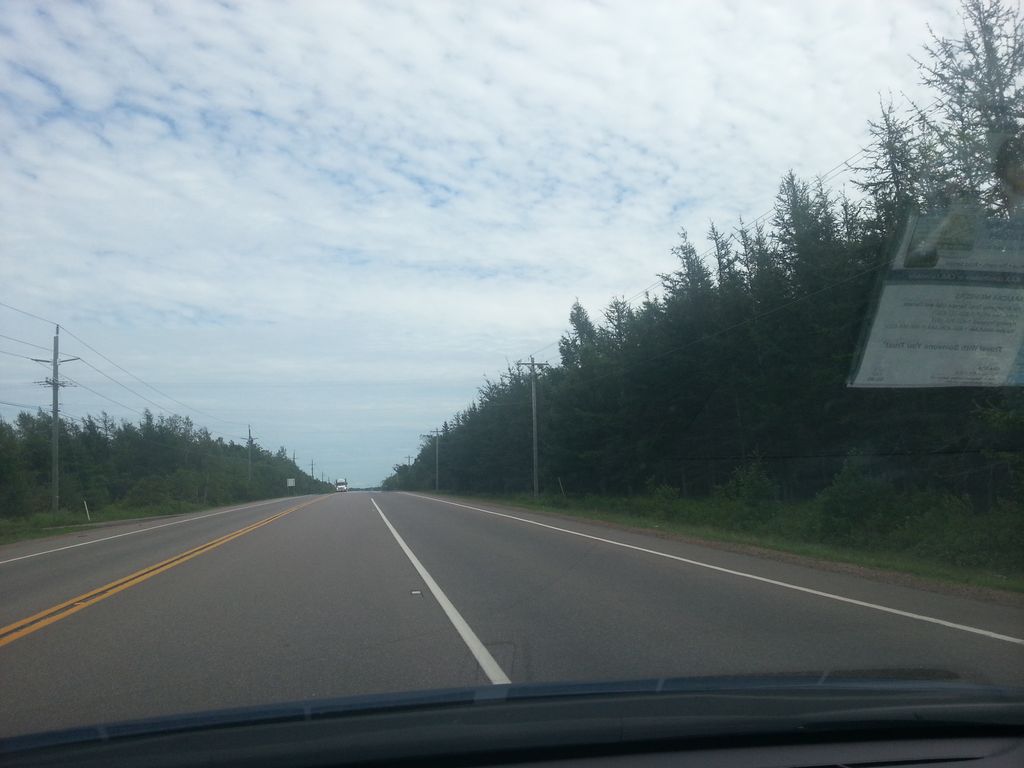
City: charlottetown